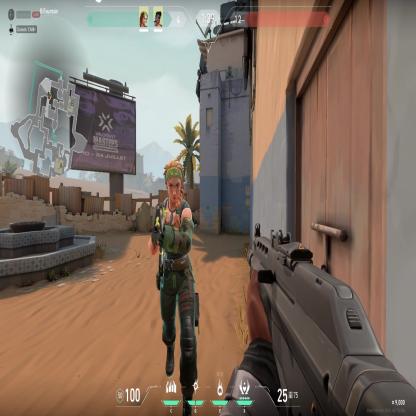
Label: teammate